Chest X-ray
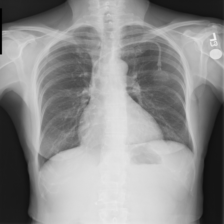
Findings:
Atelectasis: negative
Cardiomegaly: negative
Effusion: negative
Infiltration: negative
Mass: negative
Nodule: negative
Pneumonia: negative
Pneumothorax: negative
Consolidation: negative
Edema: negative
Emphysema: negative
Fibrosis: negative
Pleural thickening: negative
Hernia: negative